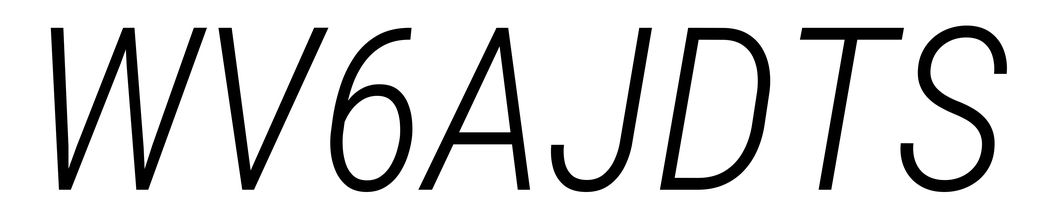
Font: Roboto-Italic_Condensed_Light_Italic